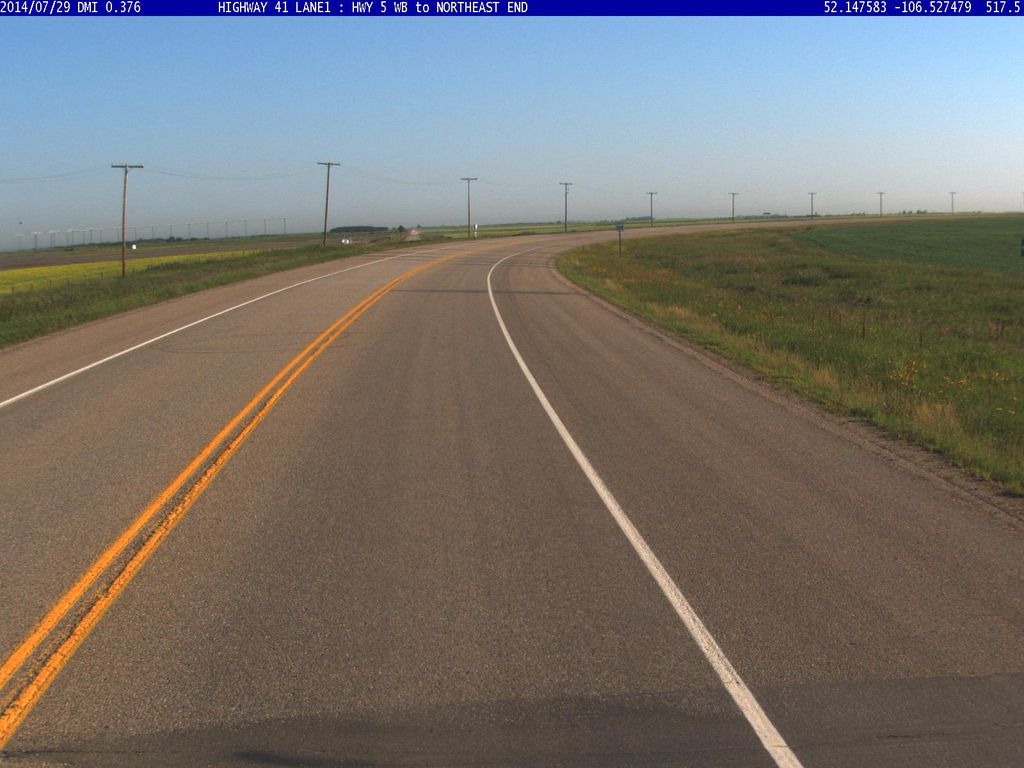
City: saskatoon